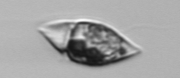
Label: Amphidinium